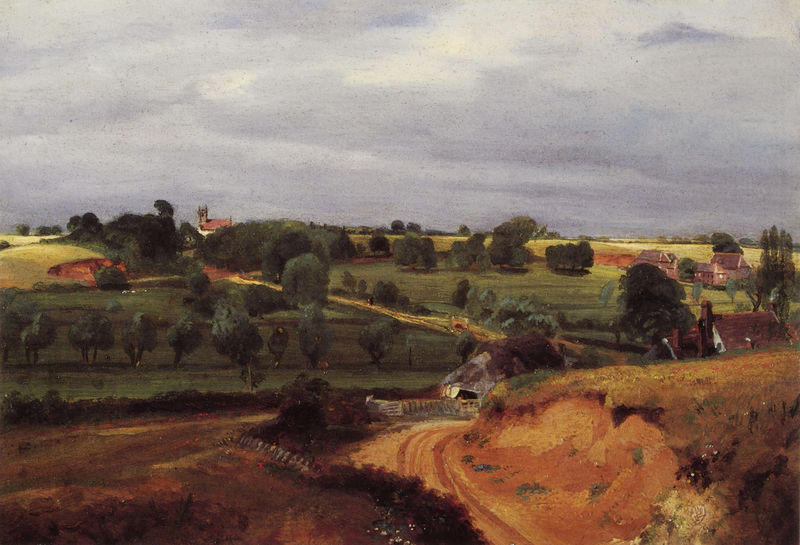
Titel: Brightwell Church and Village
Künstler: John Constable
Standort: London
Institution: Tate Gallery
Schlagwörter: baum, blau, blätter, gemälde, gewitter, himmel, laub, schatten, weiß, wolken, aquarell, bäume, gelb, grün, impressionismus, kirchturm, landschaft, menschen, ocker, sand, stadt, blume, blumen, braun, grau, holz, licht, orange, schwarz, strasse, blick, dach, gebäude, gras, haus, rot, weg, wiese, wolke, zaun, beige, bild, öl, einsamkeit, erde, feld, felder, gräser, horizont, häuser, hügel, natur, pappeln, busch, büsche, hütte, kirche, pastos, pfad, wiesen, land, realismus, pflanzen, england, tal, bauern, kamin, schornstein, turm, sommer, naturalismus, ort, acker, feldweg, getreide, spuren, warm, berge, düne, gebirge, dorf, dächer, giebel, schornsteine, allee, landschaftsmalerei, erosion, bauernhof, herbst, hof, hütten, weis, zäune, idylle, querformat, wetter, realistisch, äcker, regen, bayern, glockenturm, kloster, bedeckt, kurve, landschaftsbild, ländlich, bauernhäuser, obstbäume, verdorrt, wagenspuren, obstbaum, höfe, europa, rural, dörfer, steinbruch, kobell, wolkendecke, sandweg, landhäuser, orane, agrar, constabel, john constabl, wohlweg, #grün